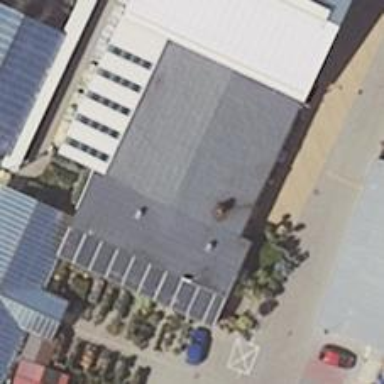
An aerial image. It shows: Garden center.